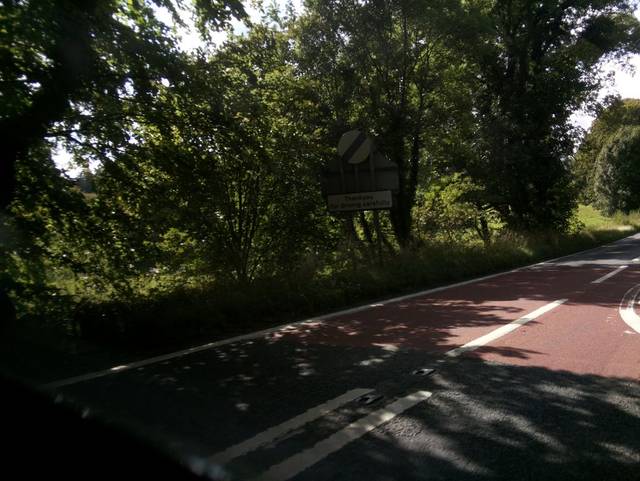
Region: United Kingdom
Coordinates: 51.712, -1.999